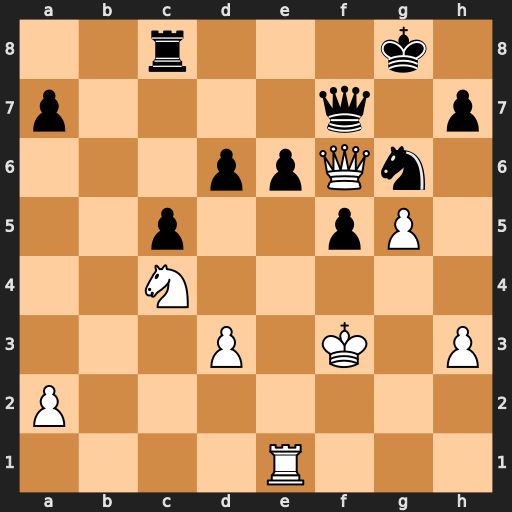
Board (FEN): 2r3k1/p4q1p/3ppQn1/2p2pP1/2N5/3P1K1P/P7/4R3
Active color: w
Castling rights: -
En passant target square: -
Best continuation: Qxf7+ Kxf7 Nxd6+ Ke7 Nxc8+